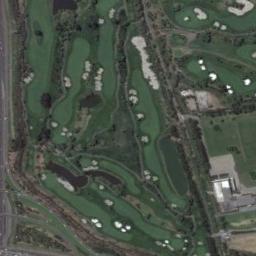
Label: golf_course